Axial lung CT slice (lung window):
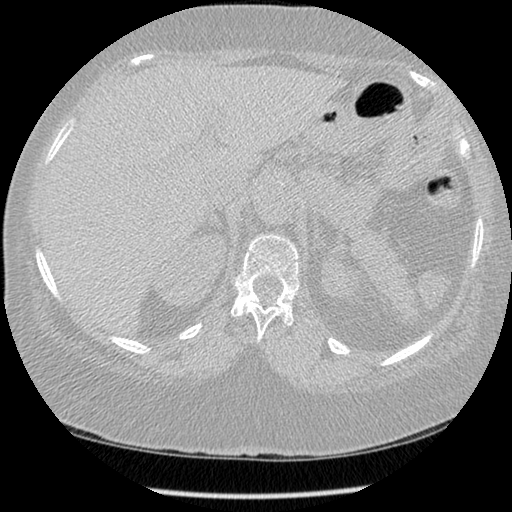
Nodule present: no